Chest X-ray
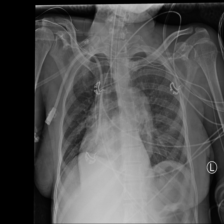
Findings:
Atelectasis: negative
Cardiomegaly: negative
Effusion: negative
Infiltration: negative
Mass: negative
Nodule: negative
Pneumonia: negative
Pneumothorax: negative
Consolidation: negative
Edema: negative
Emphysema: negative
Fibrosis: negative
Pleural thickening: negative
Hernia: negative